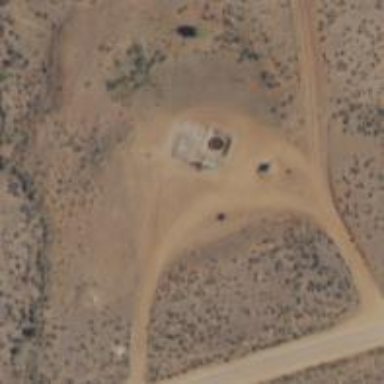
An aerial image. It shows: Storage tank with man-made structure.